Question: When I display my posts using loops. My first post in my loop did gets indented unexpectedly. Below I will provide code and image of the indent.
code:
'''
{% extends 'base.html' %}
{% block content %}
<br/>
<div class="container">
<h1>Posts</h1>
<ul>
<br/>
{% for post in object_list %}
{% if forloop.counter <= 15 %}
<li><a href="{% url 'article-detail' post.pk %}"> {{post.title}}</a>
- {{ post.author.first_name }} {{ post.author.last_name }} <br/> {{post.body}}</li>
<br/>
<style>
a {
text-transform: capitalize;
}
</style>
</ul>
{% endif %}
{% endfor %}
<a href="{% url 'home' %}" class="btn btn-secondary">Back</a>
{% endblock %}
'''

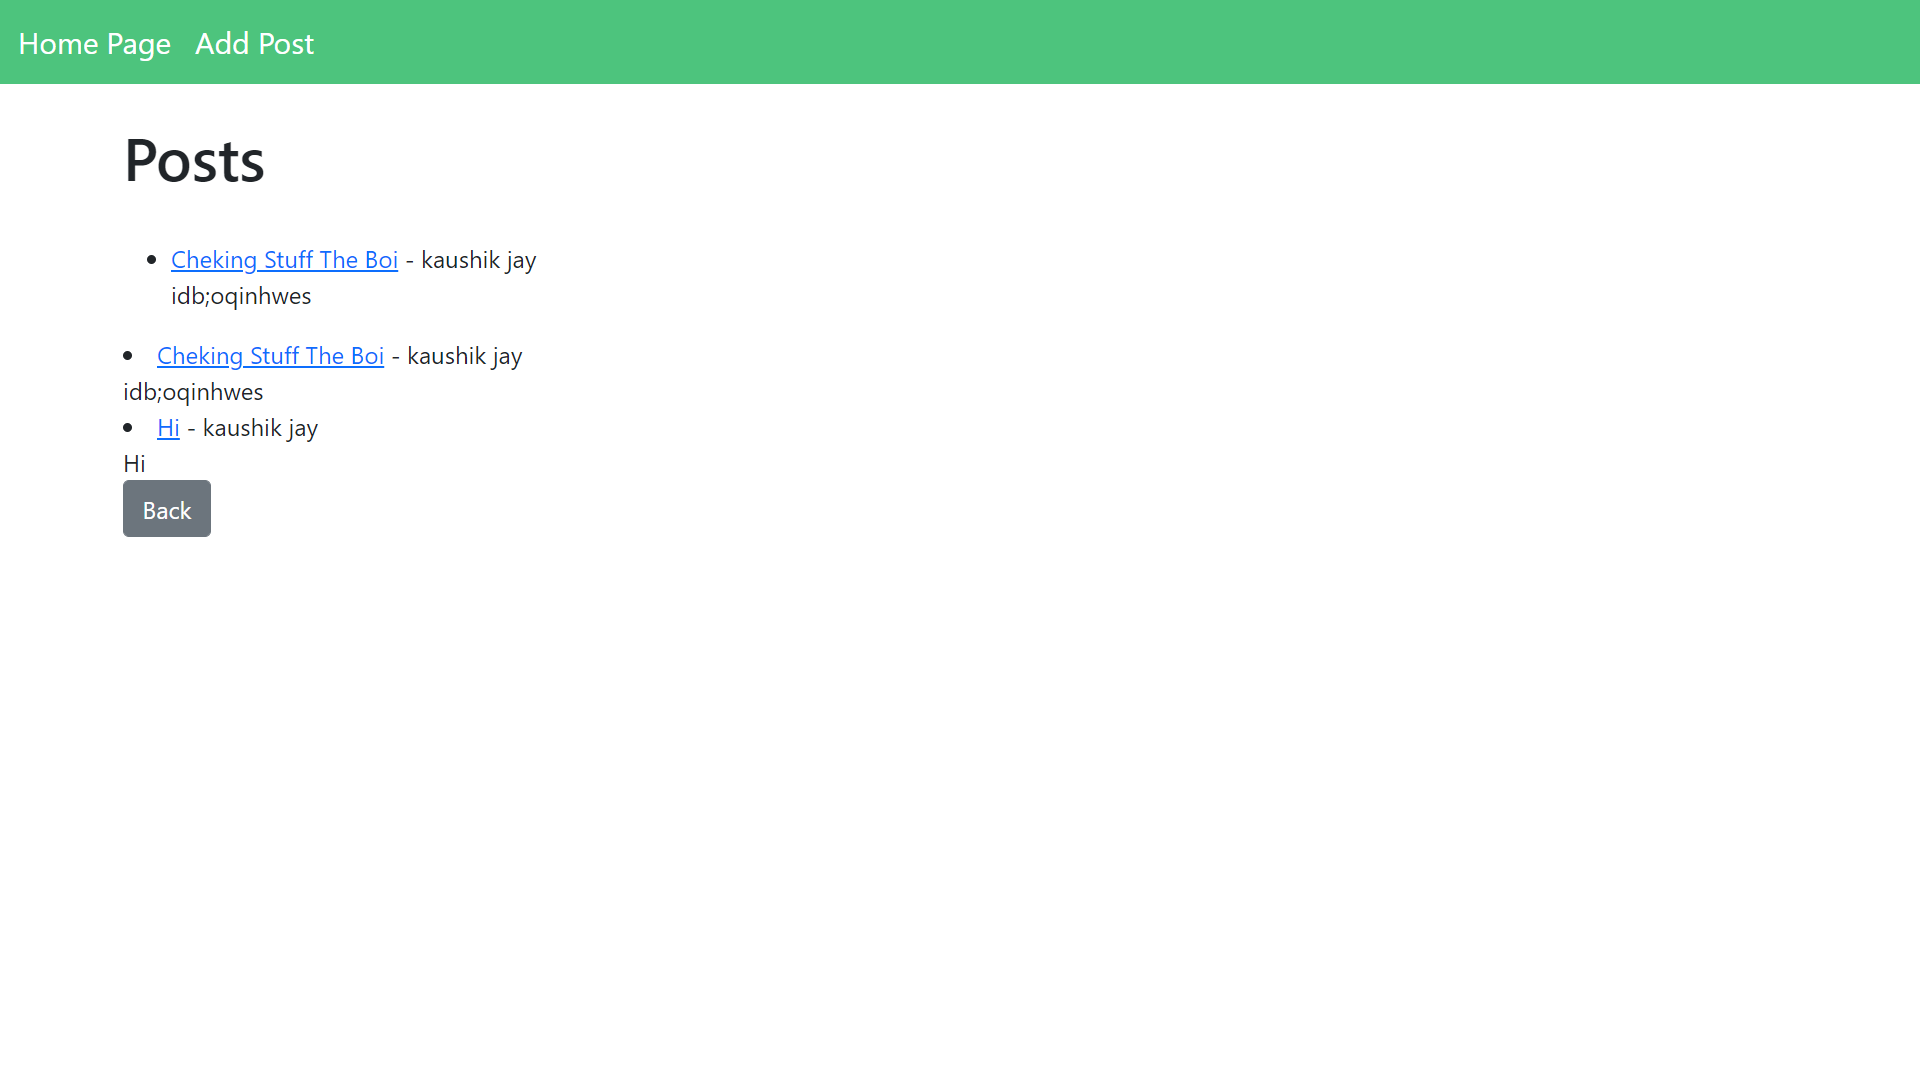
Answer: I've notice there your '<ul>' tag is put outside of the loop. But your '</ul>' is put inside of the loop.
You should move your '</ul>' outside of the loop
<URL>